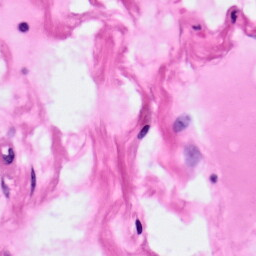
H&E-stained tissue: Pancreatic